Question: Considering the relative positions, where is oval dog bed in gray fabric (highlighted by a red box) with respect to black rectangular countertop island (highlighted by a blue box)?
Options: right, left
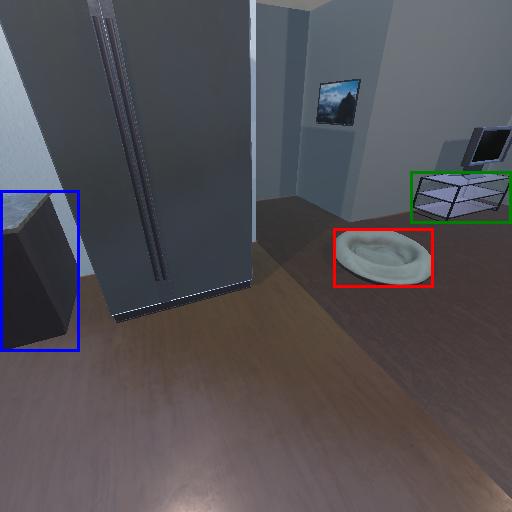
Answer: right